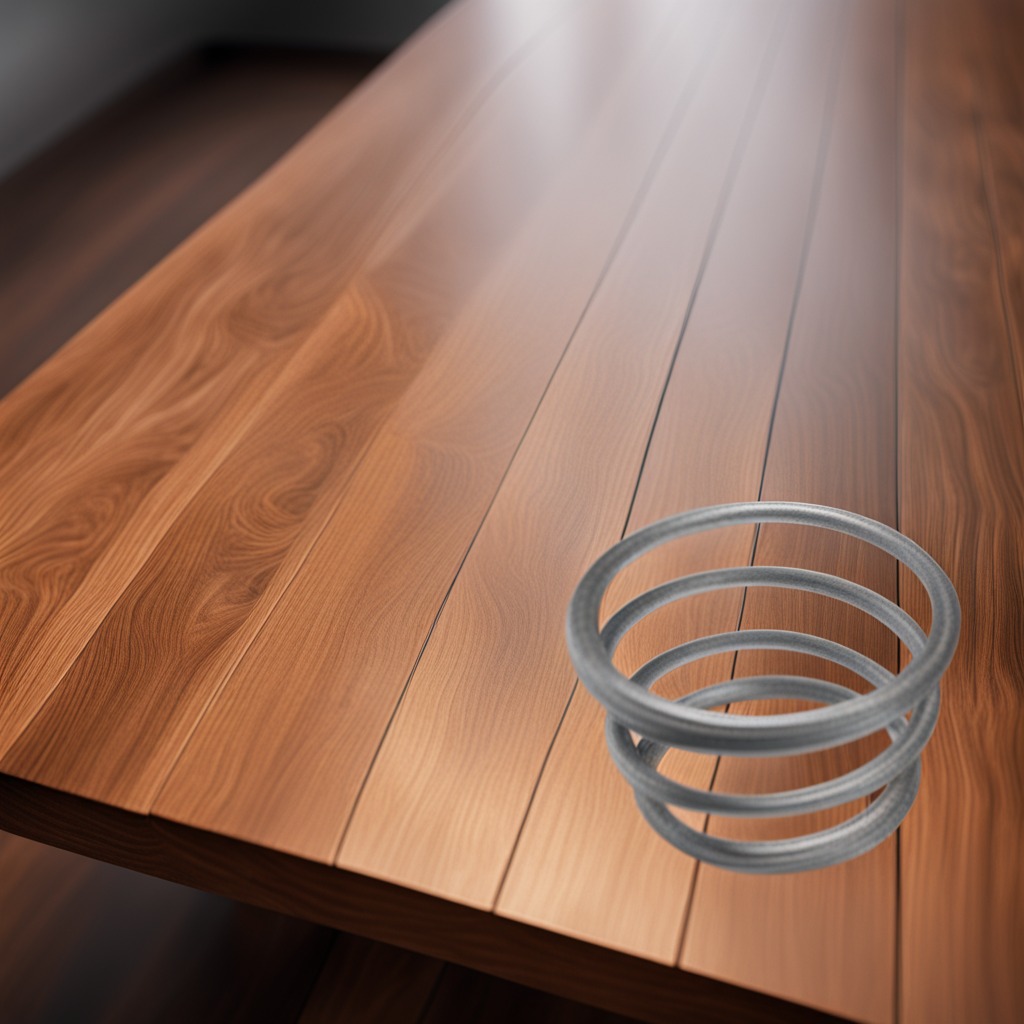
A coiled metal spring is lying on a wooden table in a carpentry studio.